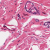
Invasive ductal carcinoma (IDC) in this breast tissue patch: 0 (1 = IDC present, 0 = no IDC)